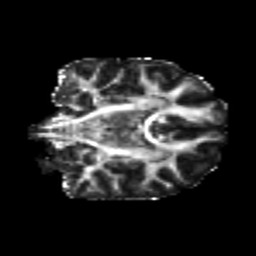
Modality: FA
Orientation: coronal
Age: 19
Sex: female
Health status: healthy
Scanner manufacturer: philips
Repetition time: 7.387 s
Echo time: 0.08599 s